Current action and preconditions to check: path_clear

Your task: For each precondition in the list above, predict whether it will hold at this action.

Consider the current scene as observed from the mobile robot's camera, and analyze the predicted future states of all dynamic agents (e.g., people, animals, vehicles, or any moving entities) within the NEXT SECOND.

IMPORTANT: Only answer "very likely" if you are absolutely certain—based on strong, clear evidence—that a dynamic agent will violate the precondition in the predicted future state. Do NOT answer "very likely" for unlikely, ambiguous, or low-probability risks.

Ask yourself for each precondition: Is there a high probability, with clear and convincing evidence, that the predicted future states of any dynamic agent will interfere with the predicted future state of the currently executing action within the NEXT SECOND, causing that precondition to fail?

Assess the risk level based on these predictions. Use "likely" or "very likely" if motions create a clear risk of interference.

Use "neutral" or "improbable" if agents are nearby but their predicted paths are clearly diverging or non-conflicting.

Failure Risk Categories: "very improbable", "improbable", "neutral", "likely", "very likely"

Answer Format: Output ONLY the probability_of_failure value from these categories: "very improbable", "improbable", "neutral", "likely", "very likely"

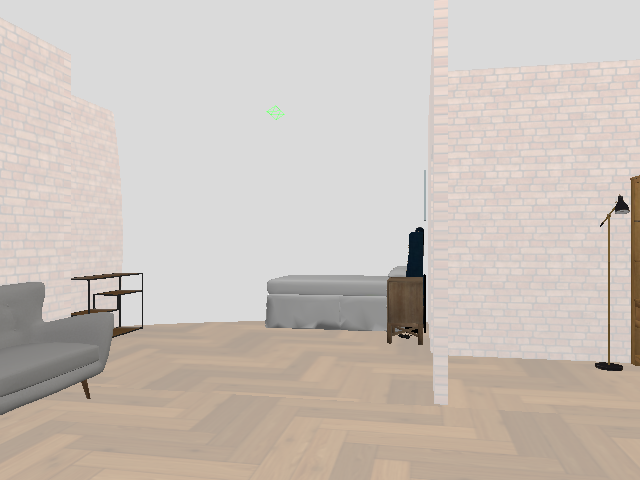

Answer: very improbable